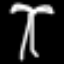
Label: palm tree